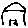
Label: house